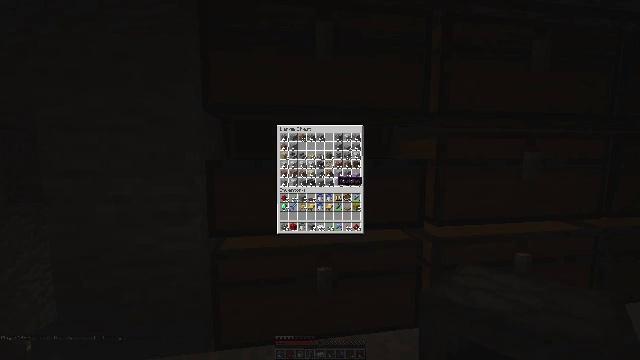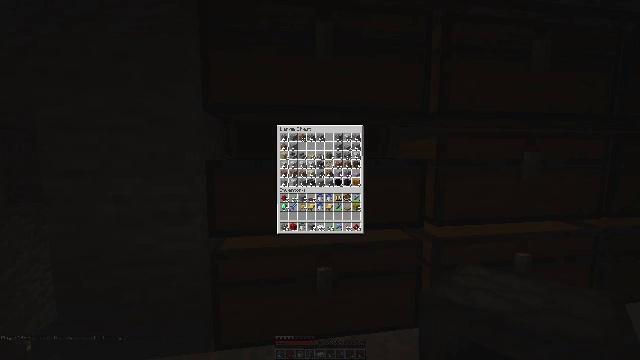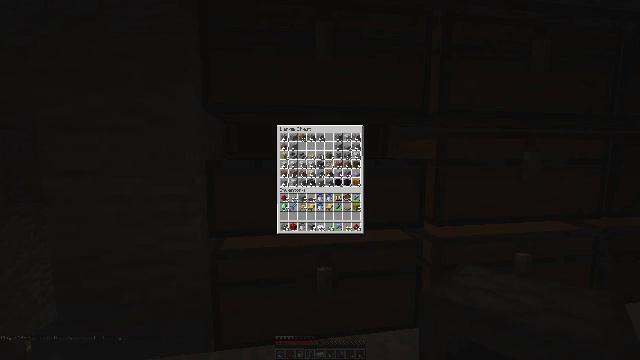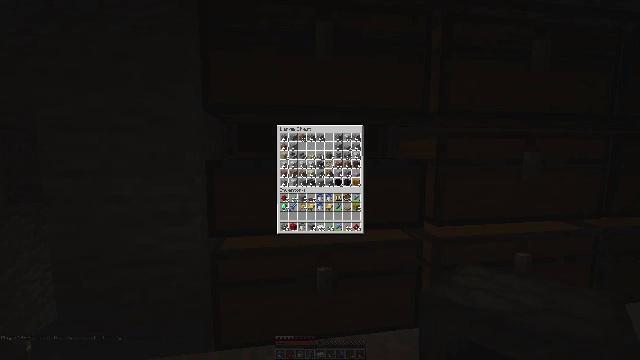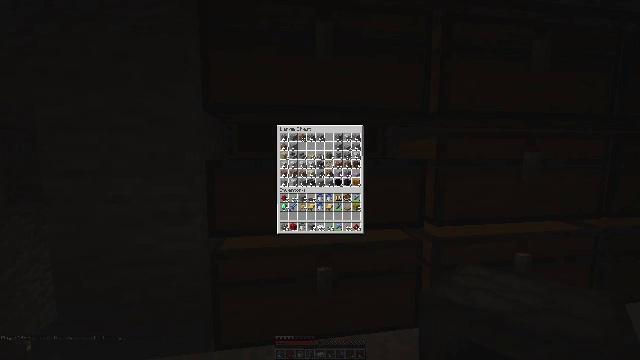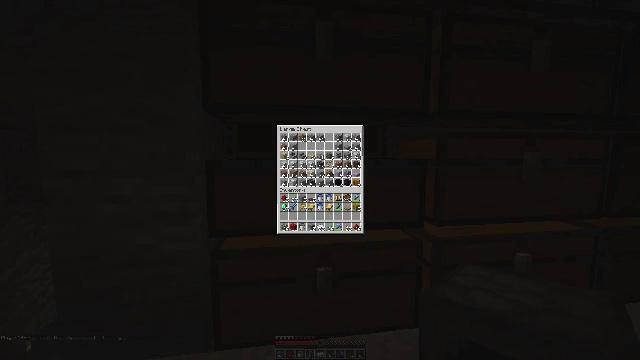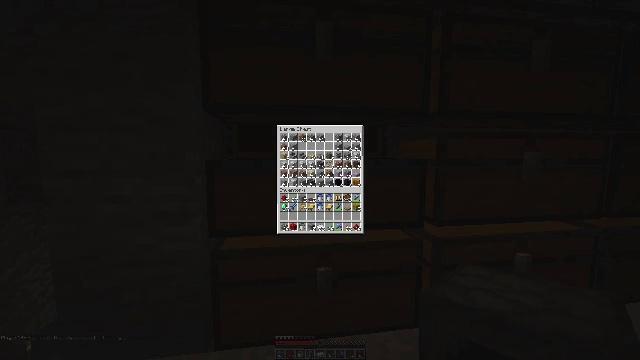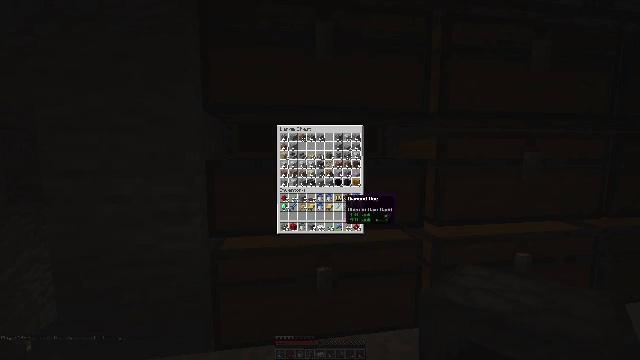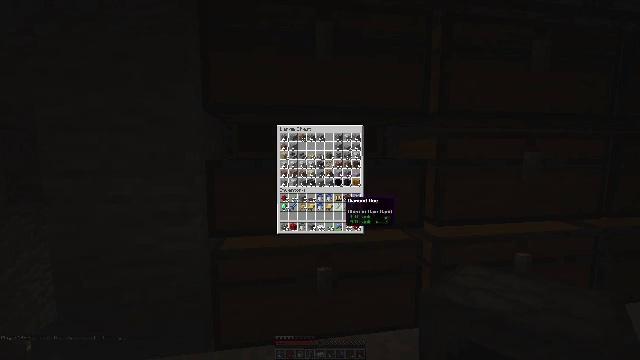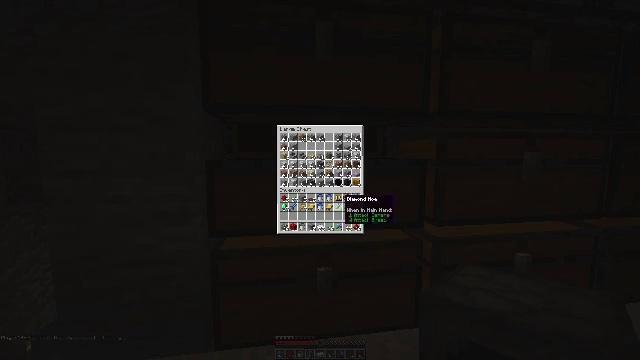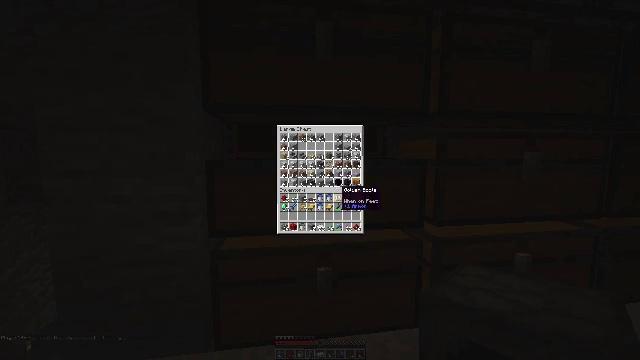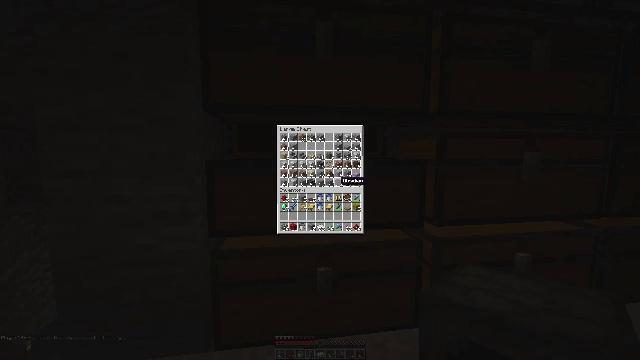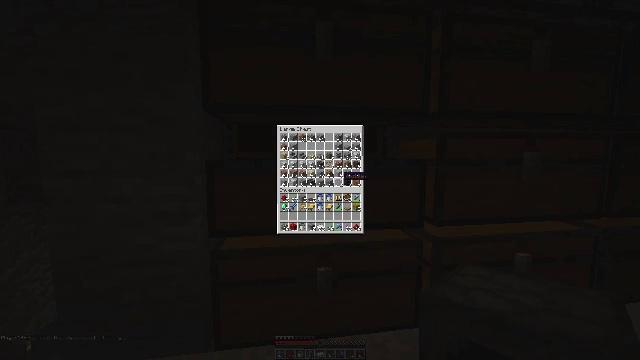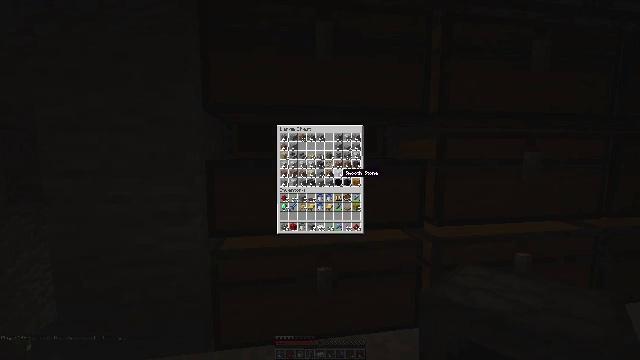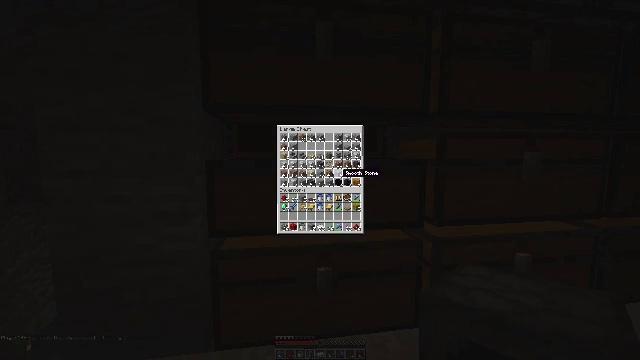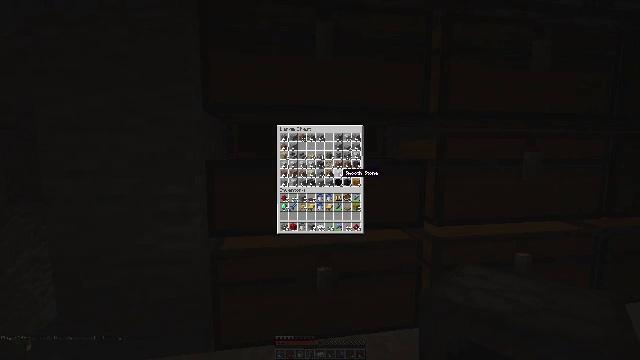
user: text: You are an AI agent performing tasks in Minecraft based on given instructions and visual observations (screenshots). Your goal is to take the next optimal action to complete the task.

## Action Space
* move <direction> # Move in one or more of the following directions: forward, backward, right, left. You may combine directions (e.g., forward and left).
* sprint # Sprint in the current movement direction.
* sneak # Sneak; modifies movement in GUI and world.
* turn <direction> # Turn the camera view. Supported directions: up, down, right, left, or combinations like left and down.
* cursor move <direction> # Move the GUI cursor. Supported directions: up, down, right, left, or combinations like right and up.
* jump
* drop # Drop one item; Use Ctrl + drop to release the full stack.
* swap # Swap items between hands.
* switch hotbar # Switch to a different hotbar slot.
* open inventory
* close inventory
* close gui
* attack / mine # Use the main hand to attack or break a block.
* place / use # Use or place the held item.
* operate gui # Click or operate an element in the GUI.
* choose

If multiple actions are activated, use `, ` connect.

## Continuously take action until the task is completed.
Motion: motion action
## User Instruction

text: Remove an iron ingot from the inventory.
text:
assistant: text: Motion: turn right
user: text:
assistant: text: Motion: no_op
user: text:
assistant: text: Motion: no_op
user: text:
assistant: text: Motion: sneak
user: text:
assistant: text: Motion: sneak
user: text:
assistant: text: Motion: sneak, turn down
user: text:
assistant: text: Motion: sneak, turn down
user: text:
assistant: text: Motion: sneak
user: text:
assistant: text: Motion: sneak
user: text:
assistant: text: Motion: sneak, turn up
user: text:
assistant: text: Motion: sneak, turn up
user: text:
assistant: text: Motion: sneak, turn up
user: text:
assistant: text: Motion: sneak
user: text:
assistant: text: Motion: sneak
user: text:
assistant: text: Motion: sneak
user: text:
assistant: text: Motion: sneak
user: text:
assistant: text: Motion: sneak
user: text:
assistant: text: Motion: sneak
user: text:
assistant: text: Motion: sneak, attack / mine
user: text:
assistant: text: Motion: sneak, attack / mine
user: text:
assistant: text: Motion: sneak, attack / mine
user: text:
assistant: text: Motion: sneak
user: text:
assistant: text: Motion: sneak
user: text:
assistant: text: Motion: no_op
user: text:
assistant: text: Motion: close inventory
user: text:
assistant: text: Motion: close inventory
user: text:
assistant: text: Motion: close inventory
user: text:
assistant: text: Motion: no_op
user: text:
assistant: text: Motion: open inventory
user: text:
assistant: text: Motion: open inventory